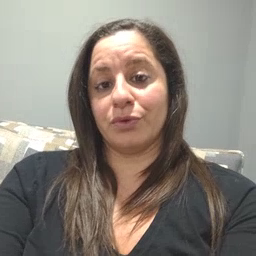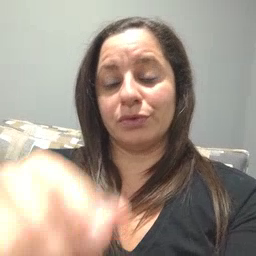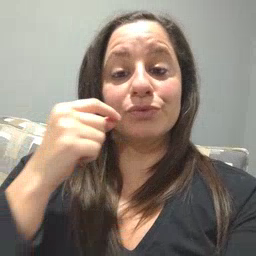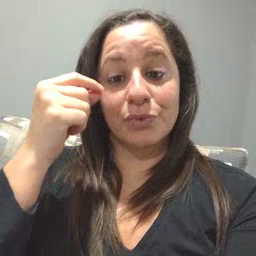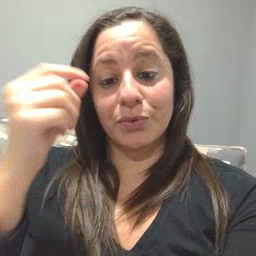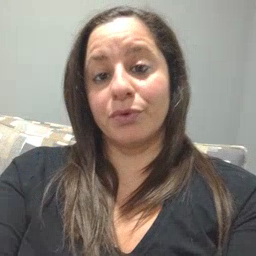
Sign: store